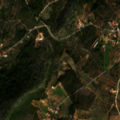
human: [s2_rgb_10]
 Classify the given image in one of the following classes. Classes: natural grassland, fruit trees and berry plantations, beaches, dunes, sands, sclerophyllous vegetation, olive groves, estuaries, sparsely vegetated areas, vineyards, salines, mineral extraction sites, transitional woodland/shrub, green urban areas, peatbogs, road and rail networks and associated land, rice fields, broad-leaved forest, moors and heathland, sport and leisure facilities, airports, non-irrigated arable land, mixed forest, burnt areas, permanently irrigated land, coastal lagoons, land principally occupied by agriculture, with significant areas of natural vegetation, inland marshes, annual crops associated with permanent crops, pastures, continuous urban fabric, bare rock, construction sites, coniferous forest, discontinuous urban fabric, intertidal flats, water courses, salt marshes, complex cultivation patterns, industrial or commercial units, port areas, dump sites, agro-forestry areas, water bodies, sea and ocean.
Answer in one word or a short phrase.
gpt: continuous urban fabric, olive groves, land principally occupied by agriculture, with significant areas of natural vegetation, moors and heathland, sclerophyllous vegetation, transitional woodland/shrub